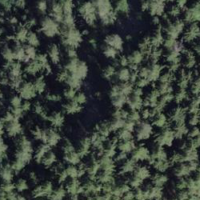
EUNIS habitat code: 44
Species observed at this site:
Picea abies